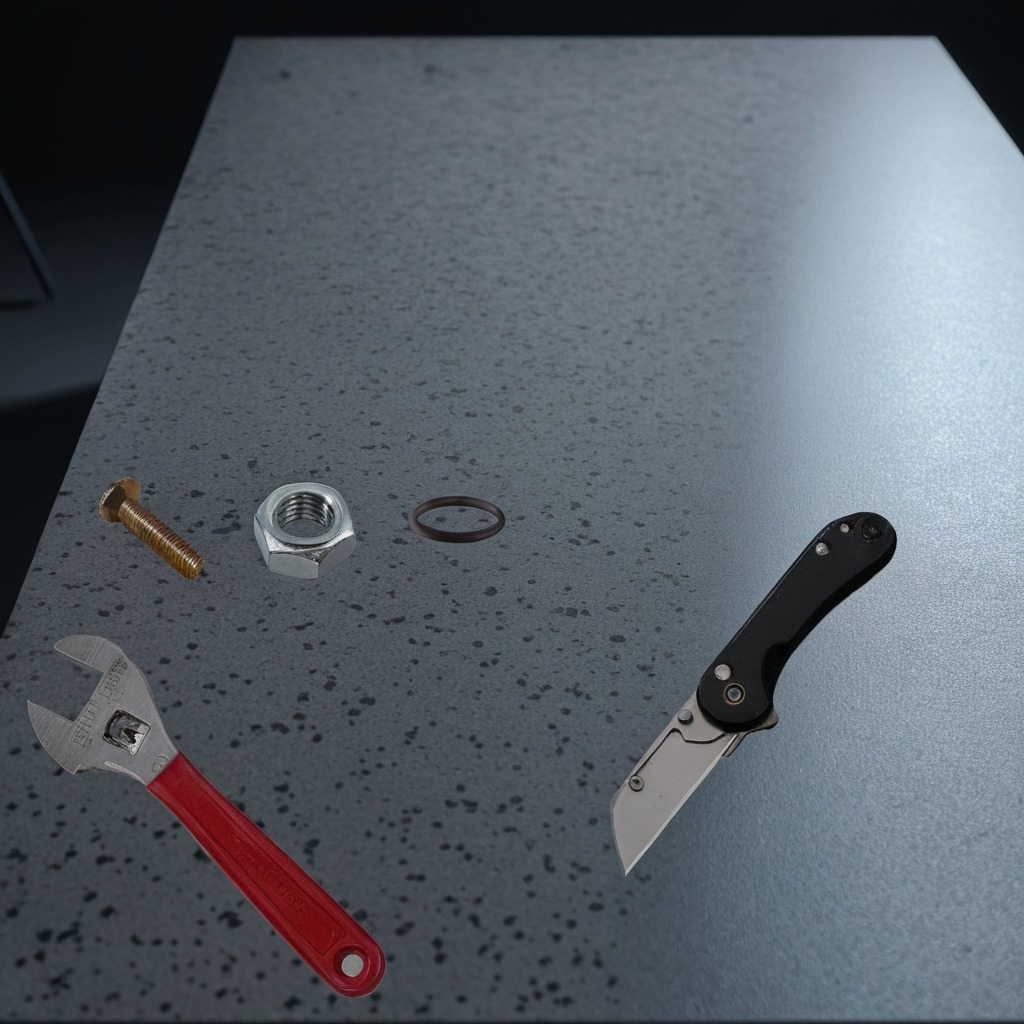
A rubber Oring, a utility knife, a metal machine screw, a metal nut, and a wrench are lying on the clean granite table inside a workshop at night.